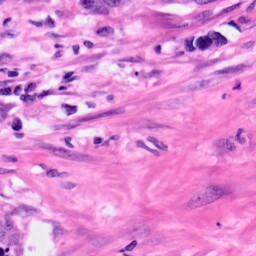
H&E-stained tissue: Pancreatic